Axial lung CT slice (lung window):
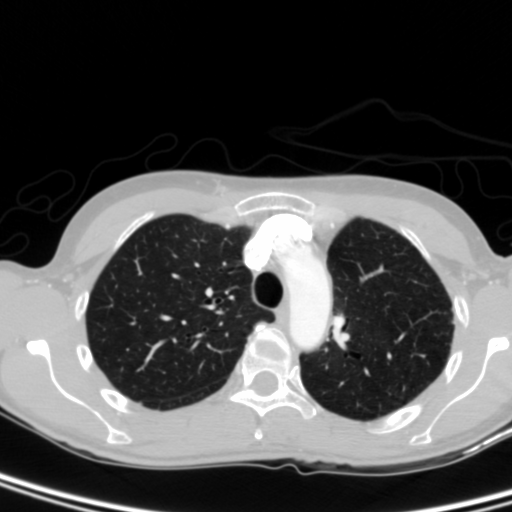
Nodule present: no